Question: I am creating an app that have a dashboard with 11 images..
1 is the background, 1 are the lines that divide the button and 9 are the button with images.
I tried several times with the automatic constraints assignment but I also tried manually and I can't figure it out how to setup the constraints correctly. I followed also a lot of tutorial. If you watch the image below, you can see that the button/images especially in the iPhone 4 are weird!

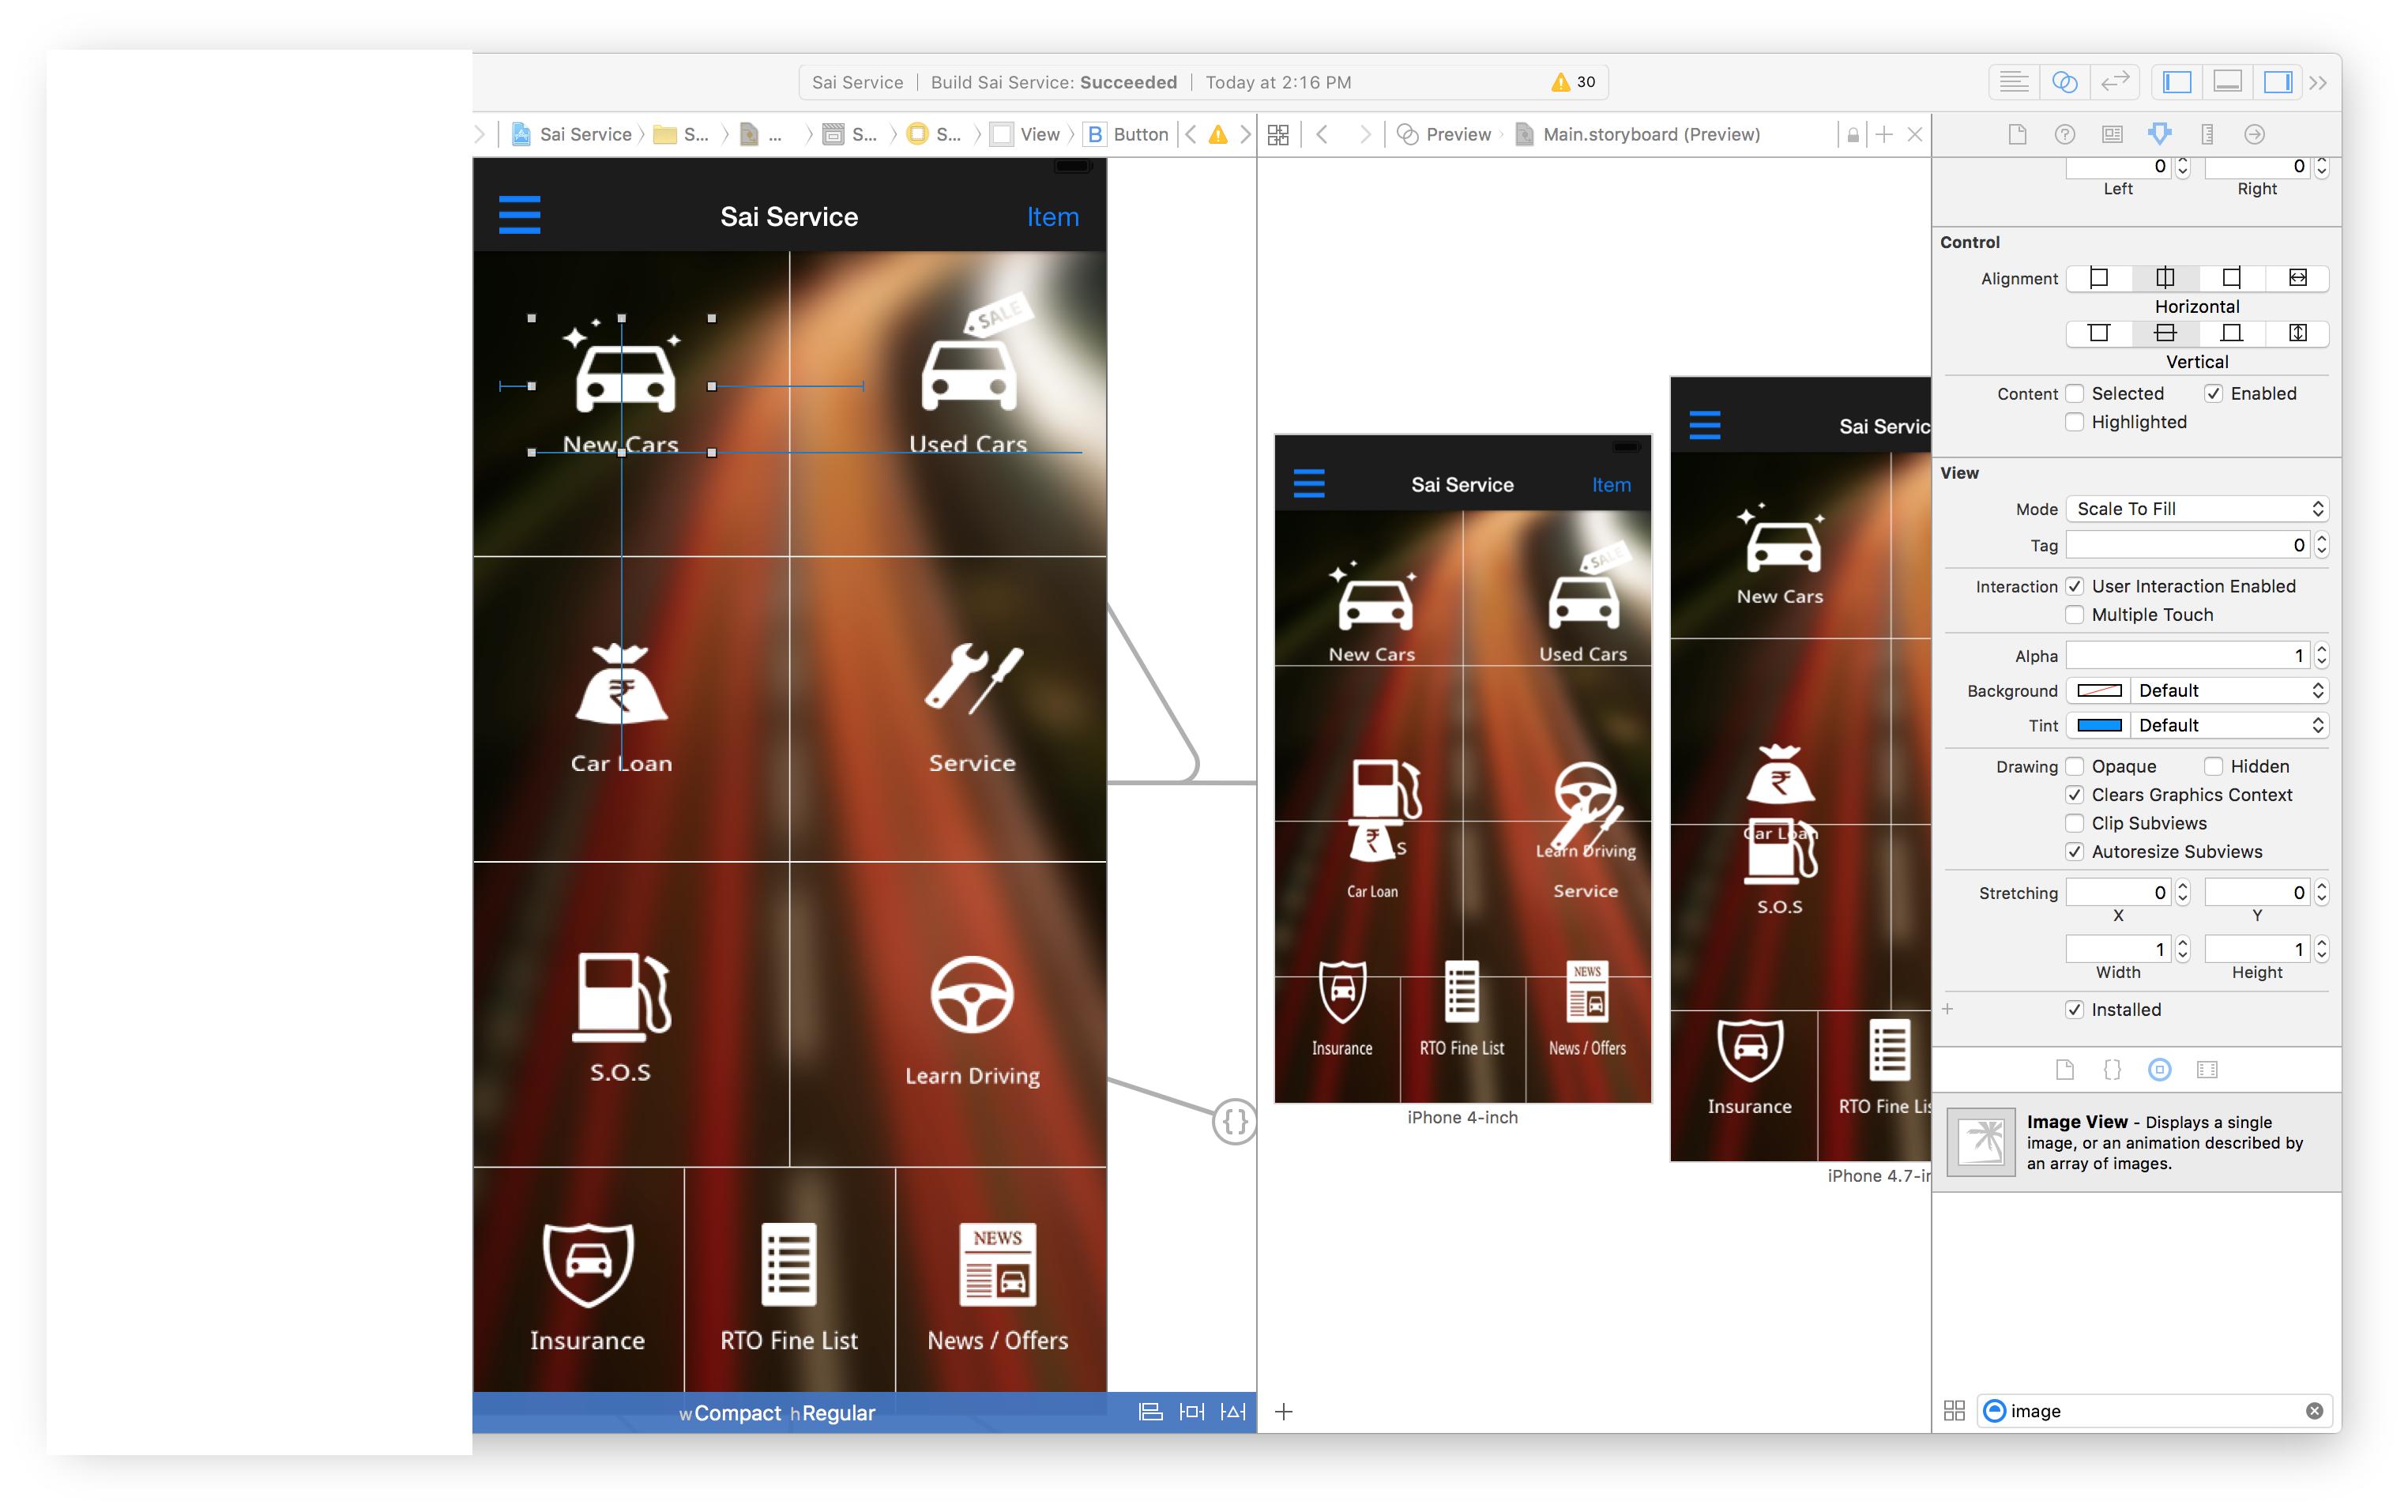
Answer: you have to take a view which contains a button....after that just follow the below image for set up view constraints...You have 9 images ...I just gave you demo with 7 buttons

and for button there is just 4 constraints...I setup for one...you just need to follow for all buttons...

And here is the result image...